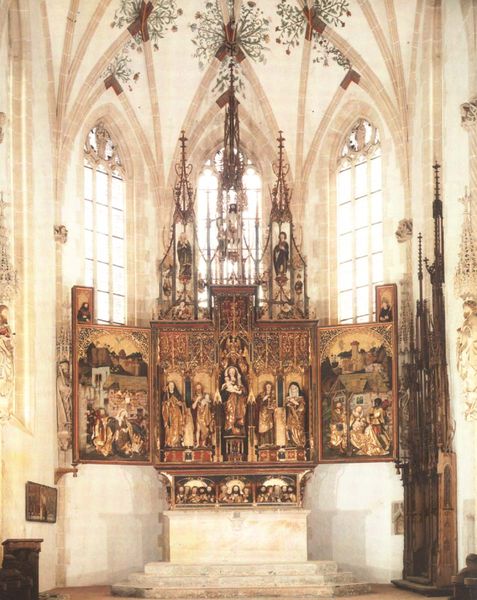
Titel: Blaubeuren, Hochaltar der ehemaligen Abteikirche St. Johannes der Täufer
Künstler: Gregor Erhart
Standort: Blaubeuren, Klosterkirche (EU - D - BW); Herstellungsort: Ulm (EU - D - BW)
Schlagwörter: gott, weiß, fenster, holz, schmuck, ornament, alt, architektur, geschichte, bild, kirche, gold, frontal, gotik, skulptur, relief, ansicht, figuren, plastik, foto, glaube, kreuz, altar, kathedrale, schnitzerei, gotisch, jesus, kapelle, heiliger, heilige, jünger, maria, madonna, christentum, altarbild, aufbau, kriche, retabel, christ, flügelaltar, klappaltar, vollplastik, figurenschmuck